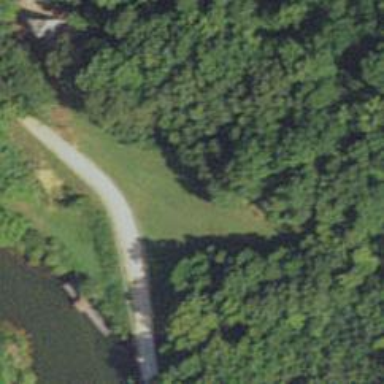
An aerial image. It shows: Embankment along unclassified road.